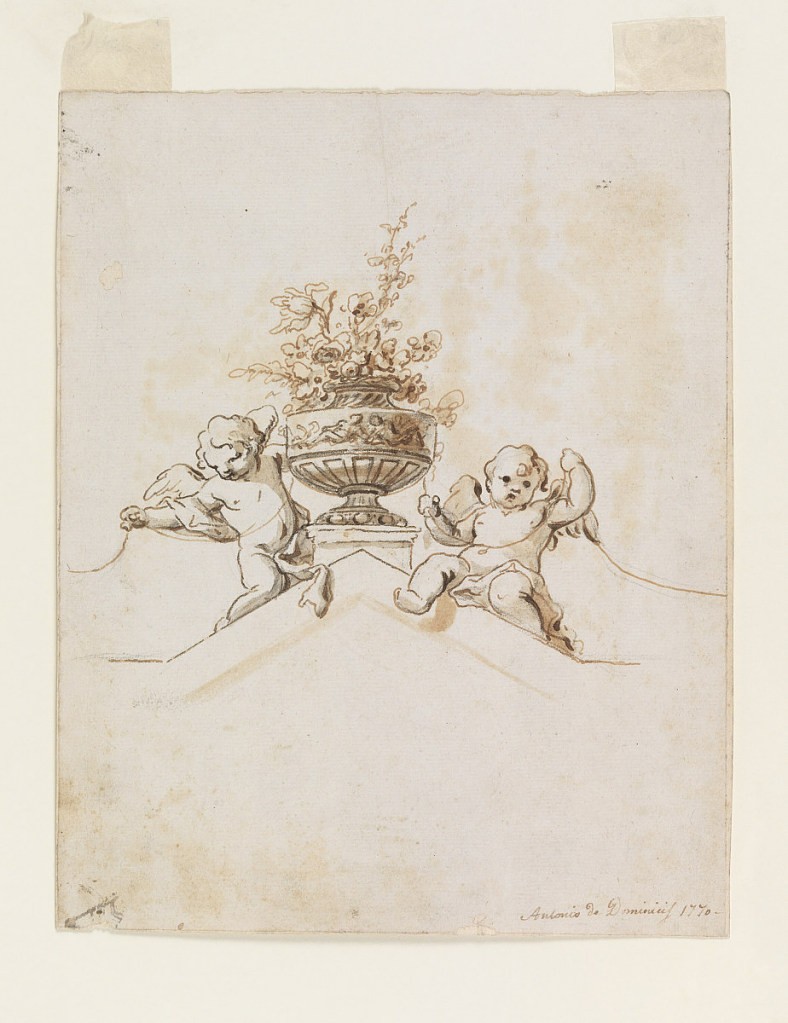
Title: Study for a Painted Wall Decoration: Two Putti beside a Vase with Flowers
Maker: Antonio de' Dominici, Italian, ca. 1730–after 1800
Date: ca. 1720
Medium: Pen and wash with brown ink and black chalk, on off-white paper, lined
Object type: Drawing
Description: The rose stands upon a pedestal behind the top of a triangular moulding. The left putto kneels, the right one sits. They carry a rope which swings from the vase.